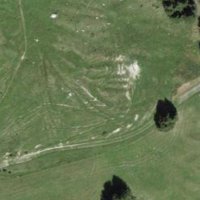
EUNIS habitat code: 23
Species observed at this site:
Filipendula ulmaria
Juniperus communis
Dasysyrphus albostriatus